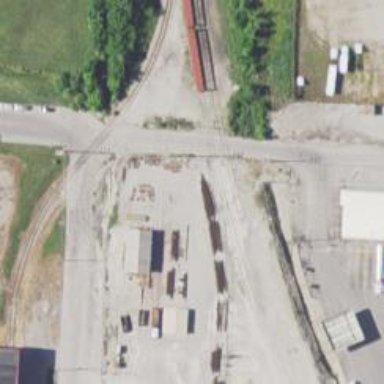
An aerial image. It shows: Railway level crossing.